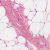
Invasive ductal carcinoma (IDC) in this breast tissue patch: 0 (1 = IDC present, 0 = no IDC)